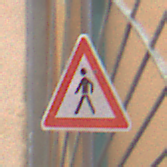
Verkehrszeichen: FussgaengerRechts
Umgebung: Outdoor, Urban
Tageszeit: Midday
Wetter: Overcast
Licht: Natural
Jahreszeit: NotSpecified
Kontrast: LowContrast